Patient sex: M
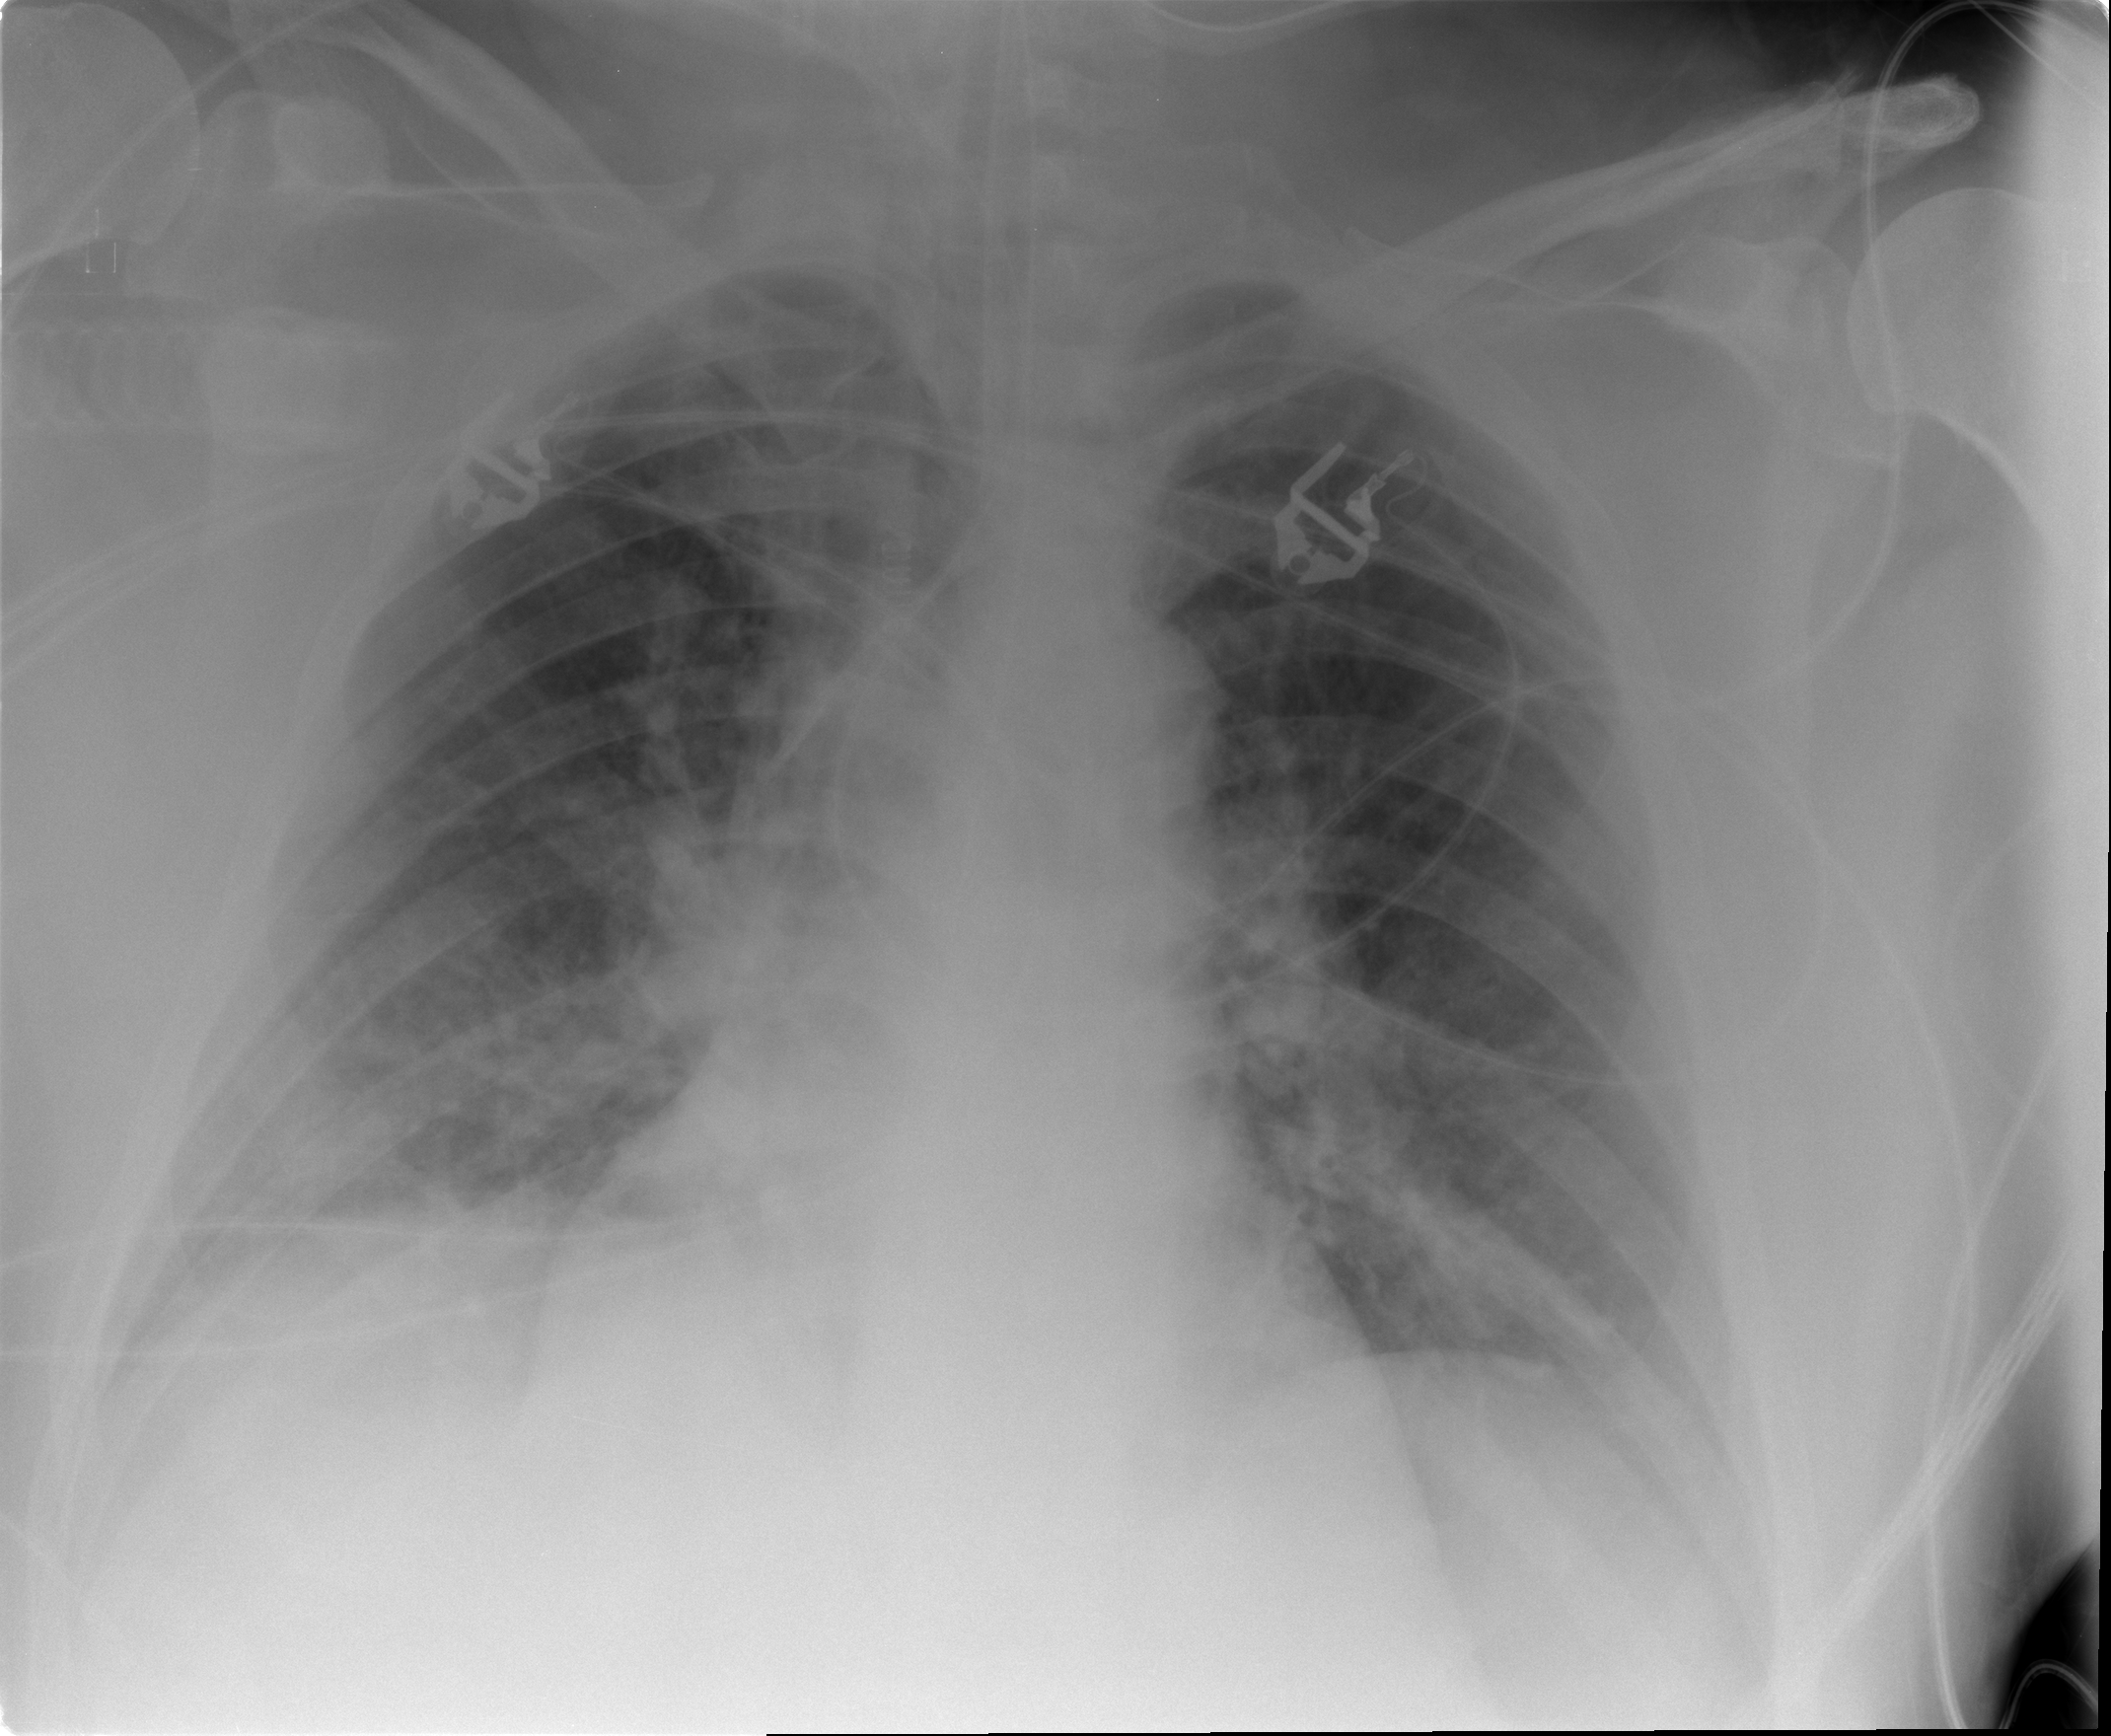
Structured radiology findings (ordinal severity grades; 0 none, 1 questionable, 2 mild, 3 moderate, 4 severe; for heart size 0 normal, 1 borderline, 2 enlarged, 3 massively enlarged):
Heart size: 0
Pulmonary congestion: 2
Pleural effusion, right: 2
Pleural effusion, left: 0
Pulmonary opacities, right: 2
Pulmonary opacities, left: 2
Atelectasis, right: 3
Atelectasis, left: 2